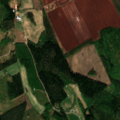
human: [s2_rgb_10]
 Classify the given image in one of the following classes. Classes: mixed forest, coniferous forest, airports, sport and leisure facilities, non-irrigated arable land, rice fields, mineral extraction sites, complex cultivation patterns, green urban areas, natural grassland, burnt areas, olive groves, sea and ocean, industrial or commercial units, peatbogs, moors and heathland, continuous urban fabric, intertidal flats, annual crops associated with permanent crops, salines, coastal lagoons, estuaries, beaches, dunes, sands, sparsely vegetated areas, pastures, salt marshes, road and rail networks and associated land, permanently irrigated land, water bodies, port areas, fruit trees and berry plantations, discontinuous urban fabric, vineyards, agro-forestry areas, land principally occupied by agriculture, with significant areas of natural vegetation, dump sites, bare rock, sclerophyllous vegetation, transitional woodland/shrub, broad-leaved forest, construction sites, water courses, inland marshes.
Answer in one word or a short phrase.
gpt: coniferous forest, mixed forest, transitional woodland/shrub, peatbogs